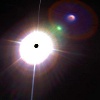
Label: sunburn